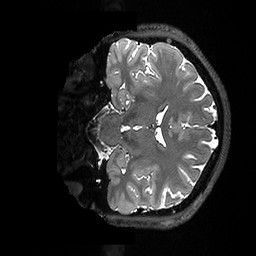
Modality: T2w
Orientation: coronal
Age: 24
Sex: male
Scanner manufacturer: ge
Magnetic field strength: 3 T
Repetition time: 3.202 s
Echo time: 0.0665 s